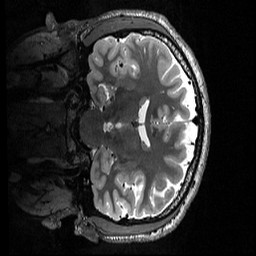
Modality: T2w
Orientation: coronal
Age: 21
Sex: male
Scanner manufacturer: siemens
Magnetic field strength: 3 T
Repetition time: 3.2 s
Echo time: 0.566 s